Question: i'm new in angular js I used to customize the style in css easily but here I couldn't
i'm using ngx-charts "advanced pie chart" and I need to make the results vertically how can I do this ?
for example the attachment here

shows the results horizontally
but my div has small width and large height so I need to move the results to be below the circle chart.
Thank you.
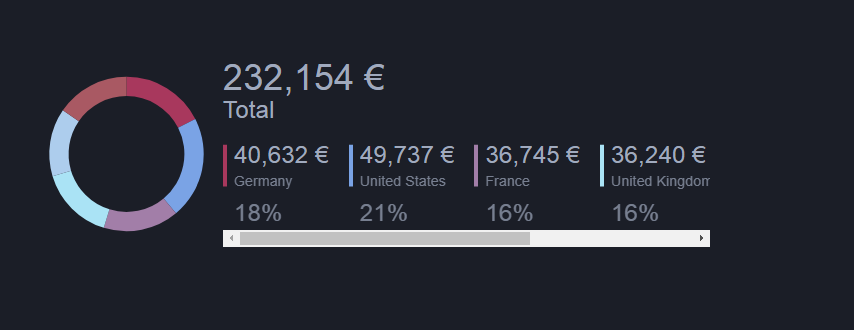
Answer: <URL>, put this code:
'''
.advanced-pie-legend .legend-items-container .legend-items {
overflow: initial !important;
}
'''
<URL>
for me, works fine.